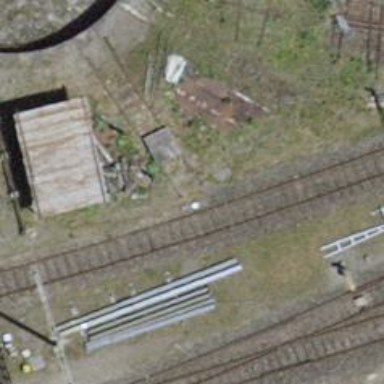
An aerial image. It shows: Railway buffer stop.